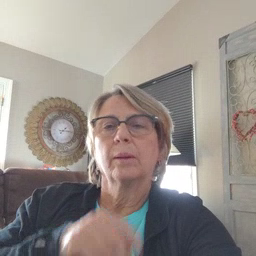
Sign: pool